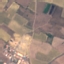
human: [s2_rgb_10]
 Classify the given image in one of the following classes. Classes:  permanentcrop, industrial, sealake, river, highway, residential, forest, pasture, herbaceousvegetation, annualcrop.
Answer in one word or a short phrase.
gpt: PermanentCrop